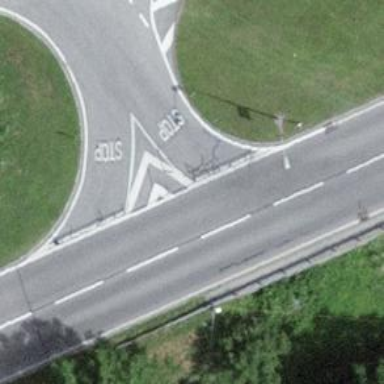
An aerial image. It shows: Primary highway with asphalt surface and designated lane for cyclists.